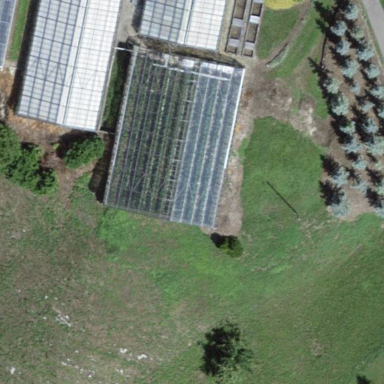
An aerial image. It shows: Greenhouse.